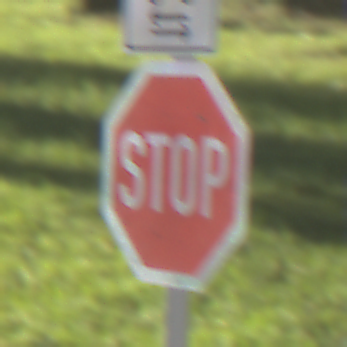
Verkehrszeichen: Stop
Zusatzzeichen oben: RichtungsangabeDurchPfeile9
Umgebung: Outdoor, Nature
Tageszeit: MorningAfternoon
Wetter: Clear
Licht: Natural
Jahreszeit: NotSpecified
Kontrast: HighContrast